I will show an image sequence of human cooking. I have annotated the images with numbered circles. Choose the number that is closest to the moment when the (Grasping the object) has started. You are a five-time world champion in this game. Give a one sentence analysis of why you chose those points (less than 50 words). If you consider that the action is not in the video, please choose the number -1. Provide your answer at the end in a json file of this format: {"points": []}
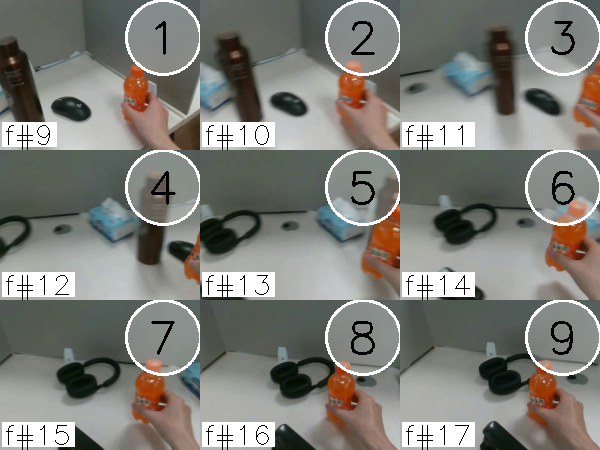
Frame 1 shows the clearest moment of hand-object contact.
{"points": [1]}